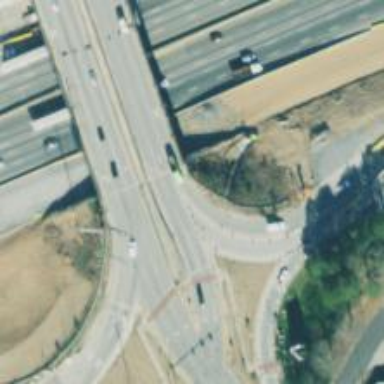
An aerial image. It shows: Asphalt motorway link with Diverging Diamond Interchange (DDI) junction.